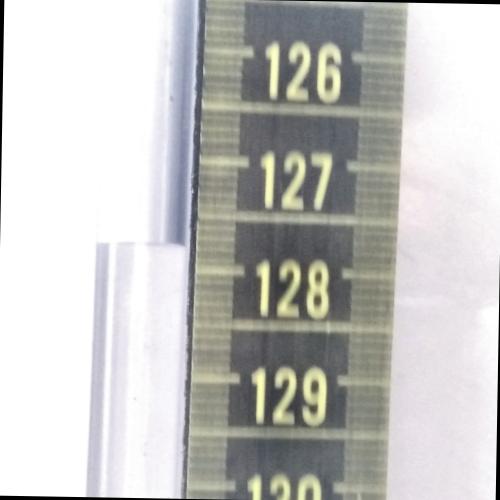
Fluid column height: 127.8 cm